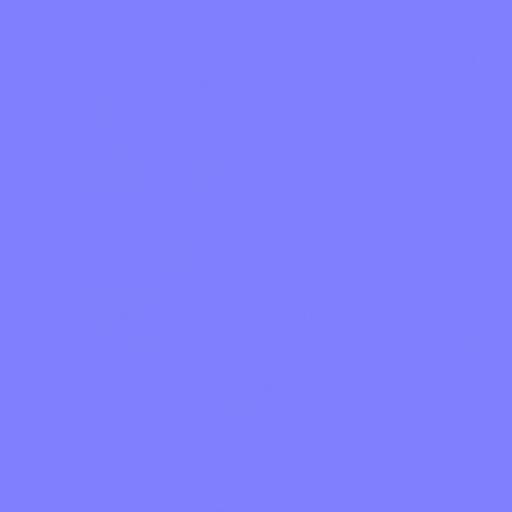
blue plastic smooth